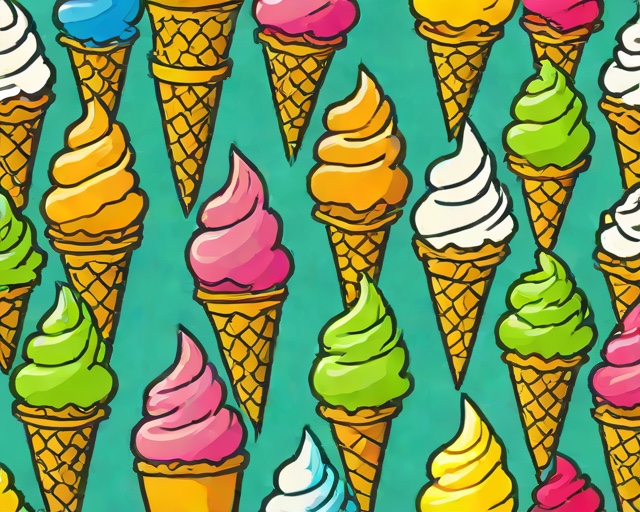
Category: Summer